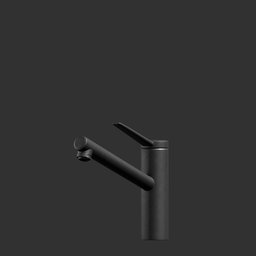
Label: appliances